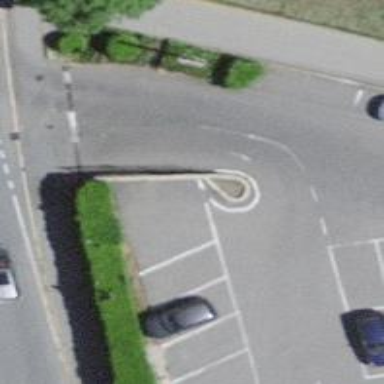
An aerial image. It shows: Road serving as parking aisle.